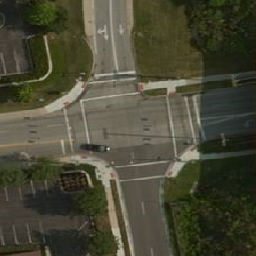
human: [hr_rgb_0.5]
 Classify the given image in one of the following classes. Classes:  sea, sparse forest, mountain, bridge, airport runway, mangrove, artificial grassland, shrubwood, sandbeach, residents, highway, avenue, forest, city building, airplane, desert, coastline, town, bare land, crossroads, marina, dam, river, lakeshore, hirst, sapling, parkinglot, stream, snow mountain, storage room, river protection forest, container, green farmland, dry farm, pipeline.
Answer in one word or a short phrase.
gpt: crossroads